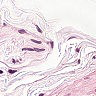
Metastatic tissue present: no